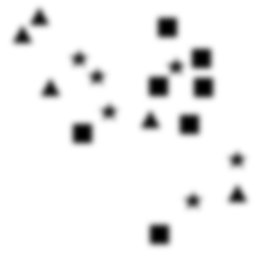
Squares: 7
Triangles: 5
Stars: 6
Total shapes: 18